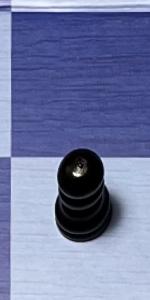
Label: Pawn_Black